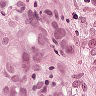
Metastatic tissue present: yes